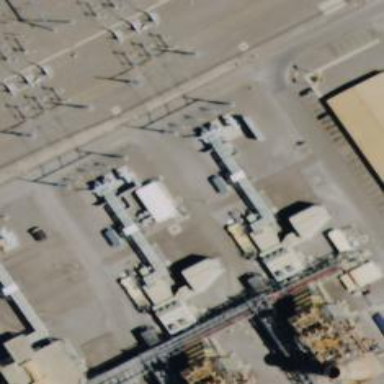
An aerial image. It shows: Gas turbine generator.